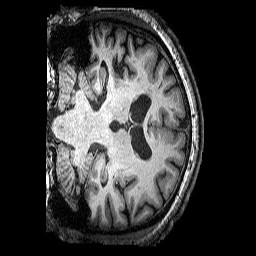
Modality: T1w
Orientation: coronal
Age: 58
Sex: male
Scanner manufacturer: siemens
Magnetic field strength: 3 T
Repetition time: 2.25 s
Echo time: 0.00452 s